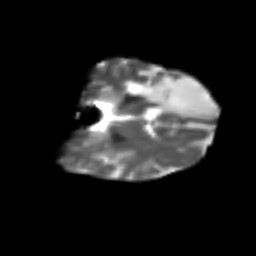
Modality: T2w
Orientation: coronal
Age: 40
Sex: female
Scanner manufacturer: siemens
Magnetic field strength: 3 T
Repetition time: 4.999 s
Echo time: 0.07946 s